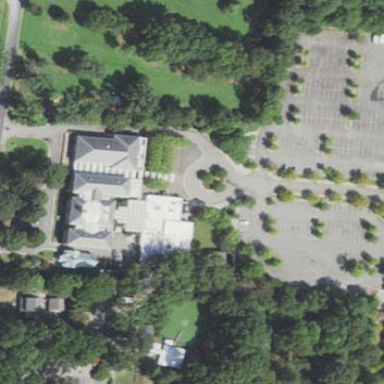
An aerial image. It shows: Arts centre building.